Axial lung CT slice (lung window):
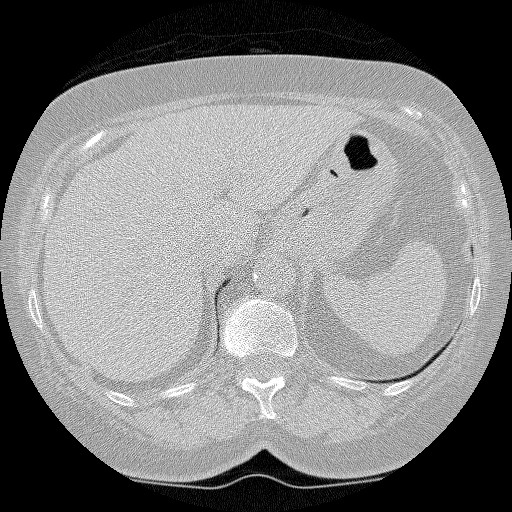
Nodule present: no